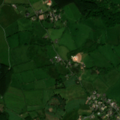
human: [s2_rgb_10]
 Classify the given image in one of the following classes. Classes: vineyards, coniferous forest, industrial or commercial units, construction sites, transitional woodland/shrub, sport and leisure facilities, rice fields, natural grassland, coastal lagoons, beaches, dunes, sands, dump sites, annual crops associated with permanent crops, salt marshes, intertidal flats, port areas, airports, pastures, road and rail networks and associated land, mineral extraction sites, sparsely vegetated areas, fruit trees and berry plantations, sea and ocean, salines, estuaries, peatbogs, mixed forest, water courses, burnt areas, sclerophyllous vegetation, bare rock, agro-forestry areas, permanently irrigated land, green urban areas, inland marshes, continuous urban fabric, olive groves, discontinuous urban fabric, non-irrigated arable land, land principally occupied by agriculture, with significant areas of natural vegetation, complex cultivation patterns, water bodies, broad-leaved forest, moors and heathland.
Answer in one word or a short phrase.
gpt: pastures, land principally occupied by agriculture, with significant areas of natural vegetation, coniferous forest, mixed forest, moors and heathland